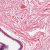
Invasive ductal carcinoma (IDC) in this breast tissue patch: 0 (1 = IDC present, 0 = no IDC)